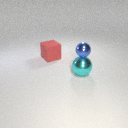
large cyan metal sphere below small blue metal sphere